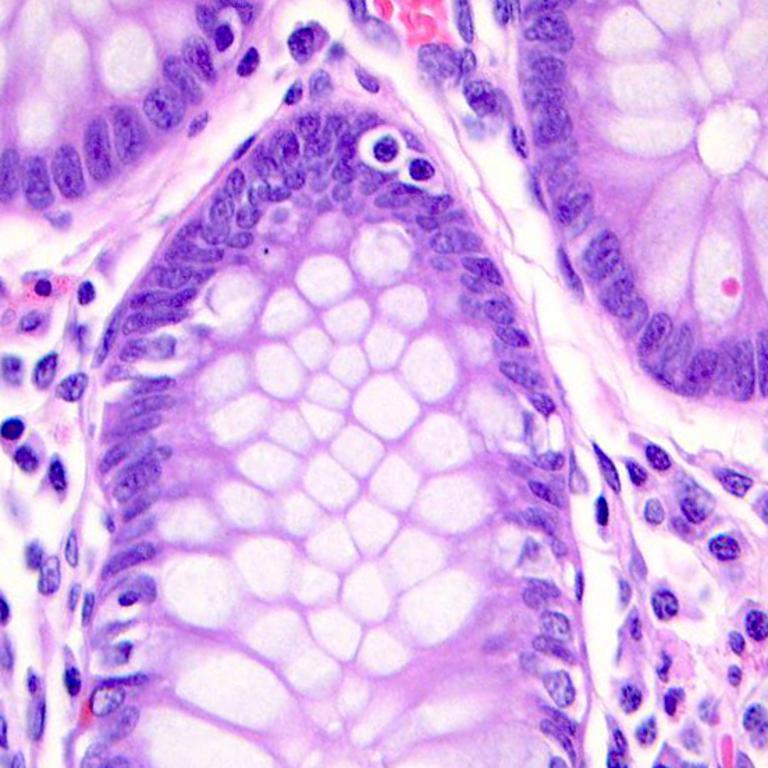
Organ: colon
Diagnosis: benign